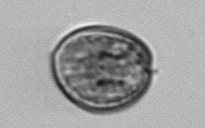
Label: Prorocentrum